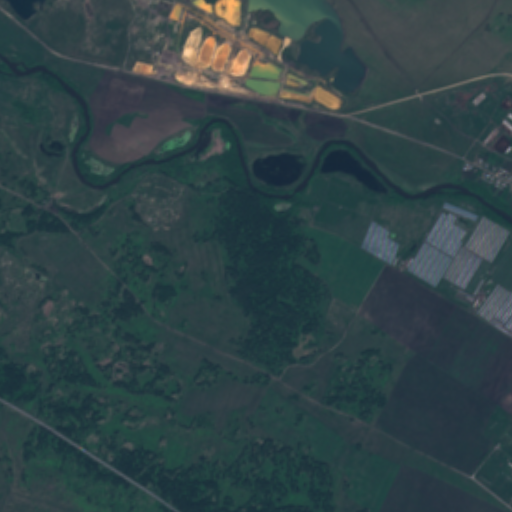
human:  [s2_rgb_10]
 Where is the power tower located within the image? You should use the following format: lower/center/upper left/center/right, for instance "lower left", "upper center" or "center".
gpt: The power tower is located in the upper right of the image.
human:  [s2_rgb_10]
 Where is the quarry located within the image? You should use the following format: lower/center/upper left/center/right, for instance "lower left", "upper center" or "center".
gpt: The quarry is located in the upper of the image.
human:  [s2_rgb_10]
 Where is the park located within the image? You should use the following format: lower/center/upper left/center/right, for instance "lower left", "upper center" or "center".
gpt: There is no park in the image.